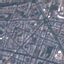
Label: Residential